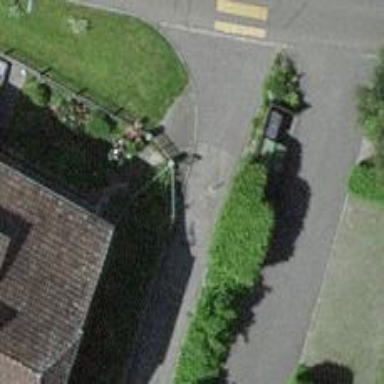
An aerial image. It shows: Bollard barrier.